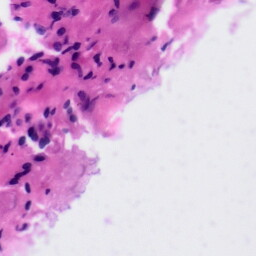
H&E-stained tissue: Tonsil